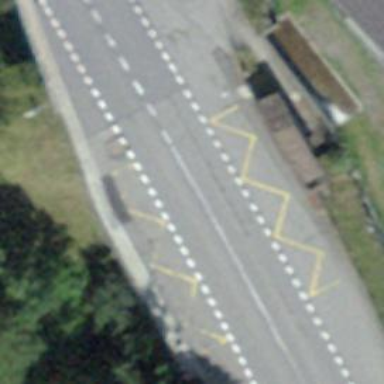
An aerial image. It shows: Bus stop with platform for public transport.